Question: I want to display the button in div tag on right side.I use the code which I used to display the div content on right side.Now I have a problem that my div tag display on left side.
I want to display login div tag on right side.
I created a layout.I want to display login div tag where I marked as red and named it btn div.I marked current display of div tag in blue color.

CSS
'''
.login {
margin:0;
padding:0px 0px 0 0;
text-align:right;
float:right;
width:40%;
}
'''
HTML
'''
<div class="header">
<div class="ribbon"></div>
<div class="logo"></div>
<div class="login">//btn</div>
</div>
'''
<URL>
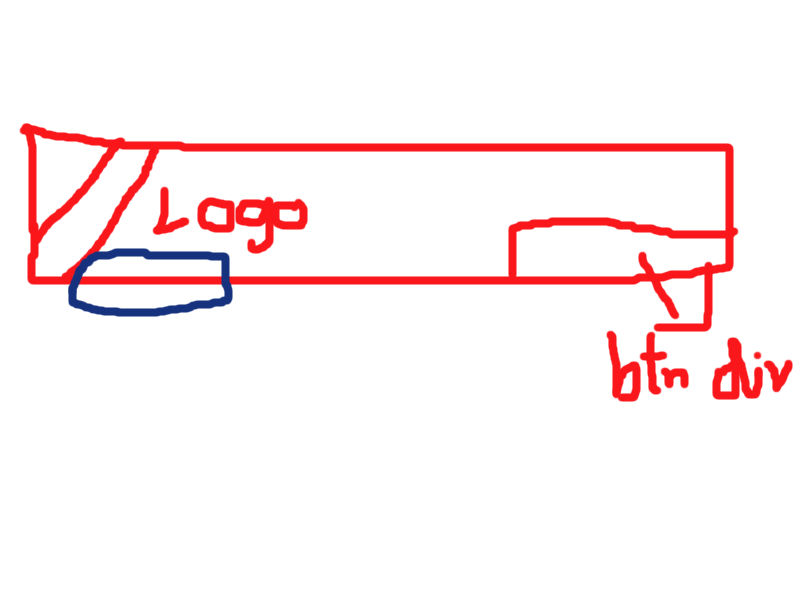
Answer: You can use an absolute position for your login div. For that, you also have to set the header position as relative, in order to make position the login div relatively to it.
<URL>
'''
.header{
position:relative;
background:red;
width:100%;
height:100px;
margin-bottom:300px
}
.login{
margin:0;
padding:0px 0px 0 0;
text-align:right;
width:40%;
position:absolute;
right:0;
bottom:0;
background:blue;
}
'''
'''
<div class="header">
<div class="ribbon">
</div>
<div class="logo">
</div>
<div class="login">
//btn
</div>
</div>
'''